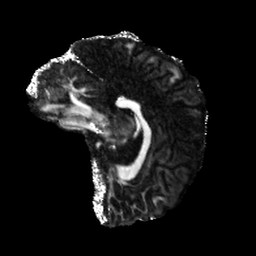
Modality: FA
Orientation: sagittal
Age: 24
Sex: female
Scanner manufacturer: siemens
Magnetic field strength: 6.98 T
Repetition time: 7.776 s
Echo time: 0.076 s